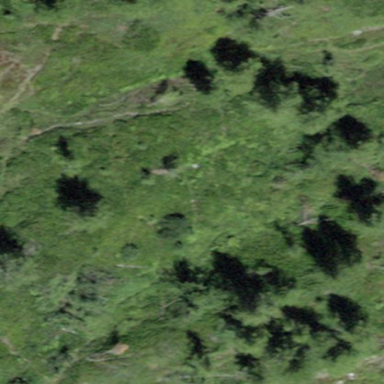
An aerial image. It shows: Forest area dominated by needle-leaved trees.